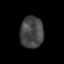
Tissue: prostate
Cell type: T cells
Senescence score: 0.3478
Nuclear area (px): 721
Mean DAPI intensity: 68.799